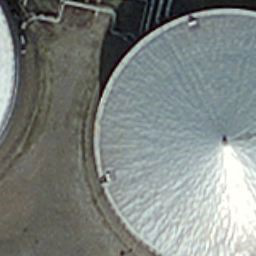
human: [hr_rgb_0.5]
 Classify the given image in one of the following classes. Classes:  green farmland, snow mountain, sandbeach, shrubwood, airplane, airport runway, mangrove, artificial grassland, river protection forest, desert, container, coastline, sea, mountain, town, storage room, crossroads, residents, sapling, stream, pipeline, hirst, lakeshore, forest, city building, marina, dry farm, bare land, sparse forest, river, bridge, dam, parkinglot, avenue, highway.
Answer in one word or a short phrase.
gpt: storage room